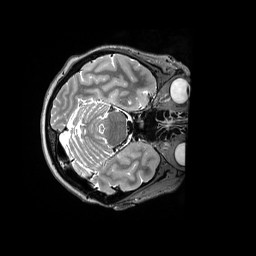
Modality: T2w
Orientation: axial
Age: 38
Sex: female
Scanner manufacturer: siemens
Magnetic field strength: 3 T
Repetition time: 3.2 s
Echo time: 0.564 s